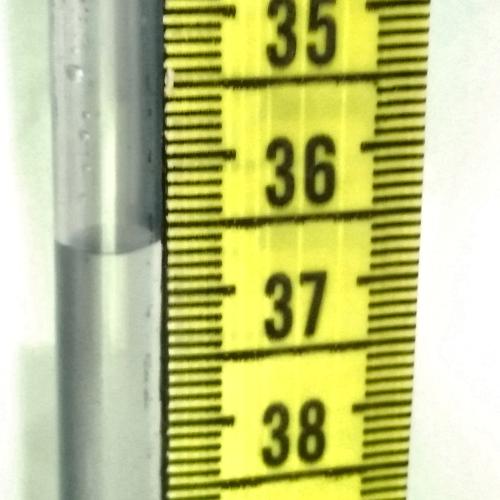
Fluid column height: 36.6 cm